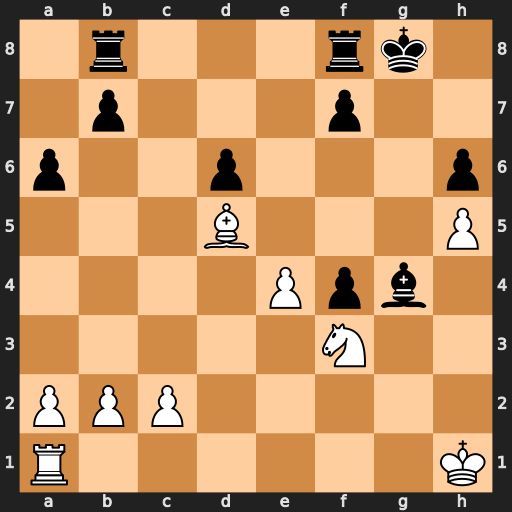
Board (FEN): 1r3rk1/1p3p2/p2p3p/3B3P/4Ppb1/5N2/PPP5/R6K
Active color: w
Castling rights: -
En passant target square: -
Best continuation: Rg1 Kh8 Rxg4